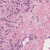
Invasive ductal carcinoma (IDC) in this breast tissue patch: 1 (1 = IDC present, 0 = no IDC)